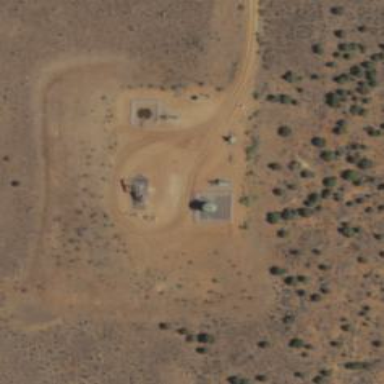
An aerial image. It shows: Storage tank with man-made structure.